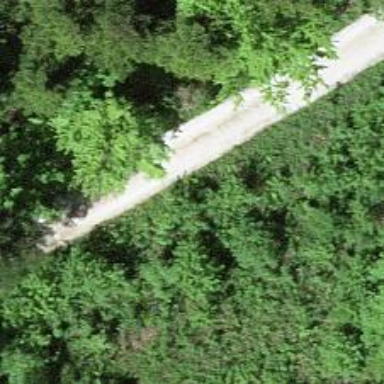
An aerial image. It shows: Gravel track with grade3 tracktype.